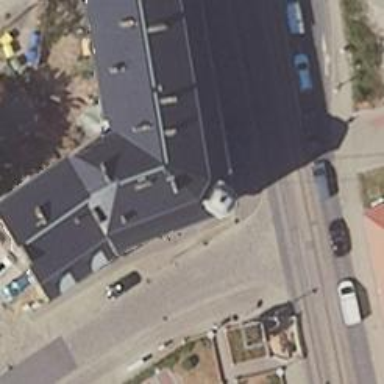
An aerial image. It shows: Pub.